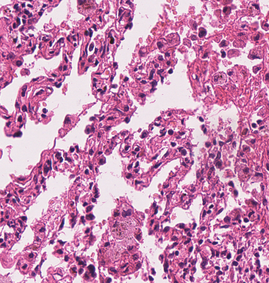
Tumor epithelial tissue: no
Tumor-associated stroma tissue: no
Normal tissue: yes